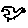
Label: bird